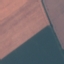
Label: AnnualCrop